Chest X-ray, PA view. Patient: 44 years old, sex M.
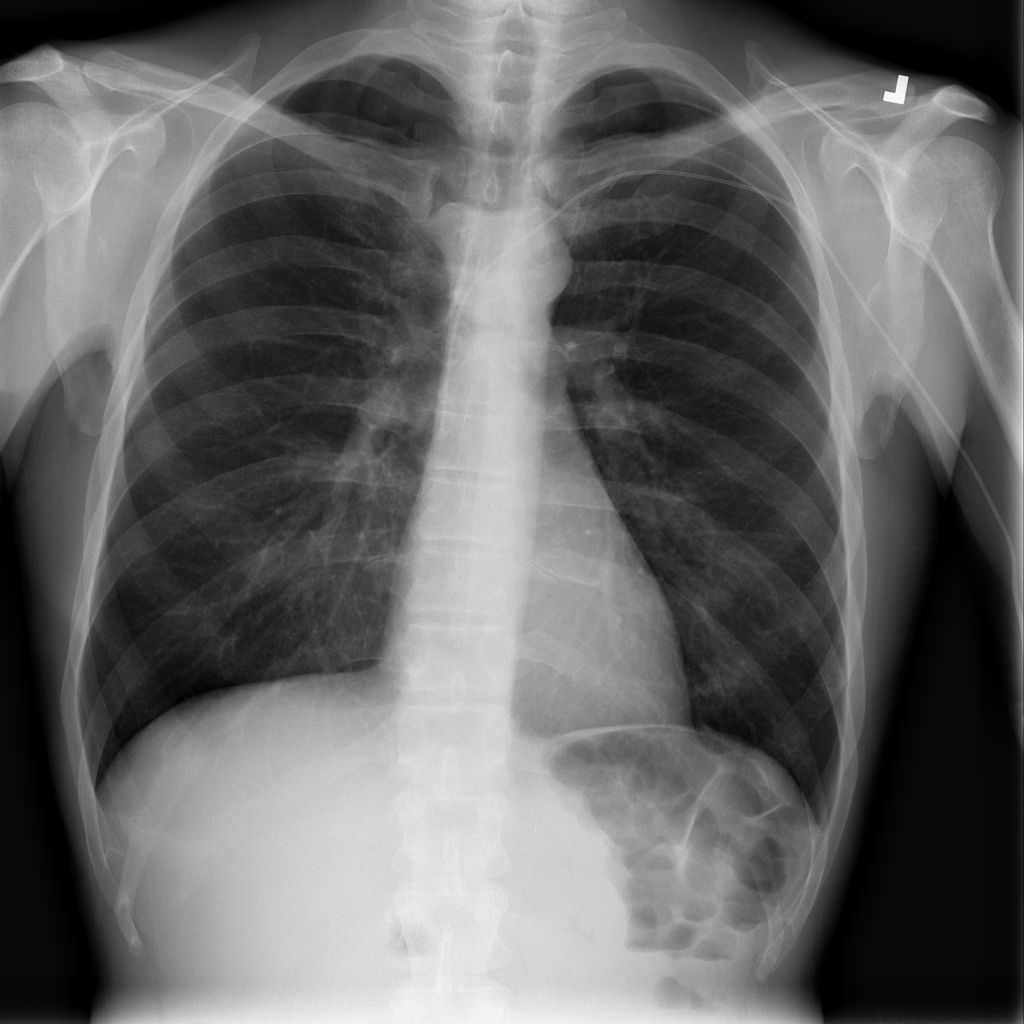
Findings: Pneumonia